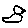
Label: bird